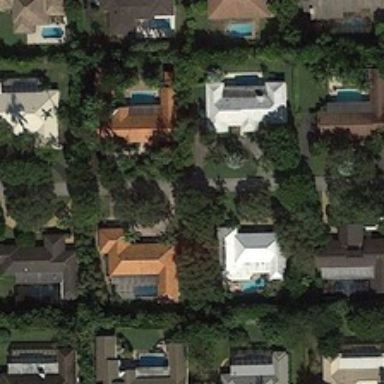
Many residential houses are on the lawn, like straight line,like ring .